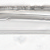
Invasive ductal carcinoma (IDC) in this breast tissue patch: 0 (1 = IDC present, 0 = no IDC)